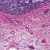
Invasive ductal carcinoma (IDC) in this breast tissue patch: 0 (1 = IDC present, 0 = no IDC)